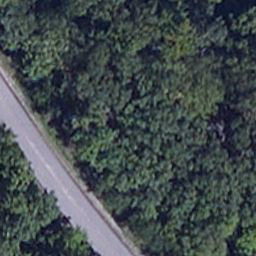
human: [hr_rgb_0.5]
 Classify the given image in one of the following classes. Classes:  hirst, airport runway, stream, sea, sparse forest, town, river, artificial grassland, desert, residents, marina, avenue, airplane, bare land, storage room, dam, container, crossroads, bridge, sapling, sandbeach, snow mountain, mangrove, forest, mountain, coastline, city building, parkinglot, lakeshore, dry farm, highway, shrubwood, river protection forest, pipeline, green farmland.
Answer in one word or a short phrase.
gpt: avenue